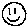
Label: smiley face